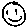
Label: smiley face